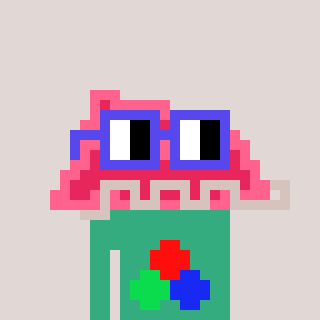
a pixel art character with square blue glasses, a retainer-shaped head and a teal-colored body on a warm background